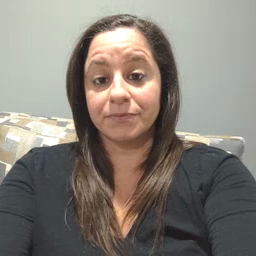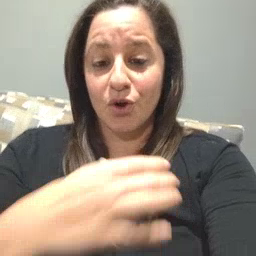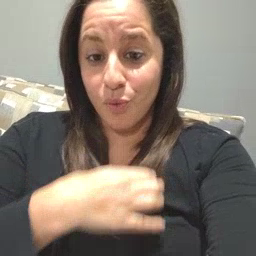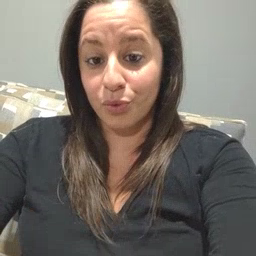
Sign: hungry